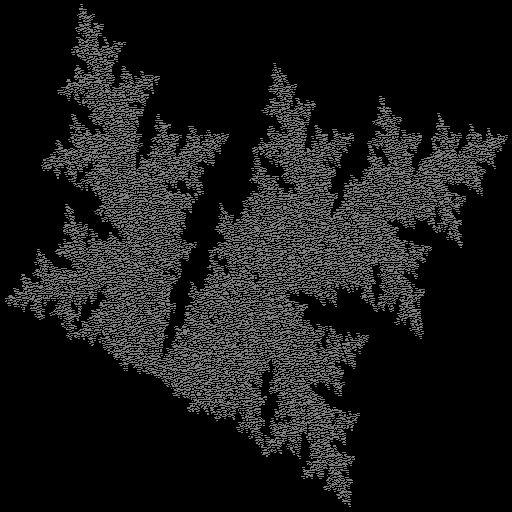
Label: a3